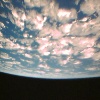
Label: cloud